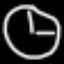
Label: clock